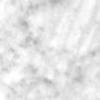
Label: no_change